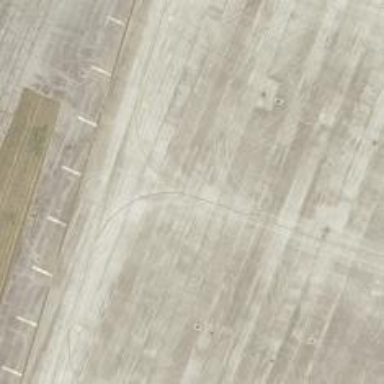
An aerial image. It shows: Image of taxiway at airport.